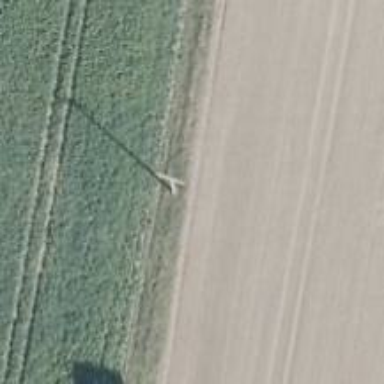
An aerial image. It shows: Power pole.